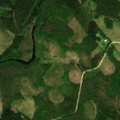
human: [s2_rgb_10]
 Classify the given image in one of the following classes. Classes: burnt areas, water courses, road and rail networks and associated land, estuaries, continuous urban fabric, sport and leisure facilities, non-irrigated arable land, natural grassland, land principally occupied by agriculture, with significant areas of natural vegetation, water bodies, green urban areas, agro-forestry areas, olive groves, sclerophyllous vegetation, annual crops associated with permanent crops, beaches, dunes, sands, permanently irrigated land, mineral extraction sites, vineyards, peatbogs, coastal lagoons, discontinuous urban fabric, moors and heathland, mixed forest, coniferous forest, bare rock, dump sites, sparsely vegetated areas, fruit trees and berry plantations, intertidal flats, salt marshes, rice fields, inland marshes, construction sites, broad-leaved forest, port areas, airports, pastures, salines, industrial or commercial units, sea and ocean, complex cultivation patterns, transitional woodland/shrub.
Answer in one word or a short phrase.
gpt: mixed forest, transitional woodland/shrub